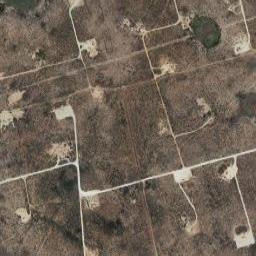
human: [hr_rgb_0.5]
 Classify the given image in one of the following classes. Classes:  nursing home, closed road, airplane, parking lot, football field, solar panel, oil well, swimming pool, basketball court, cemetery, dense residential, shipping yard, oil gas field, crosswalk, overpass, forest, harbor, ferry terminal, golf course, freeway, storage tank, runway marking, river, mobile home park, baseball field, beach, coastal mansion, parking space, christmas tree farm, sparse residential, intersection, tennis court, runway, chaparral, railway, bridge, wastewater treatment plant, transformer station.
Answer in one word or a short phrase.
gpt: oil gas field